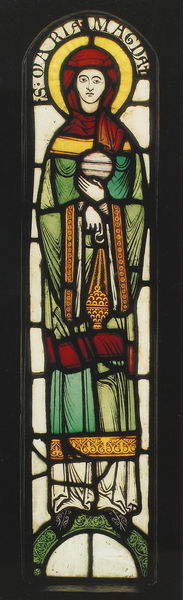
Titel: Farbverglasung aus St. Magdalena bei Weitensfeld im Gurktal
Institution: Klagenfurt, Fürstbischöfliches Diözesanmuseum
Schlagwörter: grün, fenster, glas, rot, schleier, kirche, heiligenschein, nimbus, glasmalerei, christlich, mönch, heiliger, heilig, maria, magdalena, blei, katholisch, isch, roter schleier, f´grün